Question: The first dropdown should select all the data, and it works. For the second dropdown, it is supposed to select all the data but it doesn't work (dropdown list empty).
Is there any method to make it work? Please let me if there is any other way to make both the dropdown work.
'''
<?php
define('DBINFO','mysql:host=localhost;dbname=marketing_system');
define('DBUSER','root');
define('DBPASS','');
$conn = mysqli_connect("localhost","root","","marketing_system");
?>
'''
'''
<div class="modal-body">
<div class="form-group">
<label for="title">Select Semester:</label>
<select name="semester" class="form-control">
<option value="">--- Select Semester ---</option>
<?php
require('../setting/config.php');
$query = "SELECT DISTINCT semester FROM marketing_data ORDER BY semester DESC";
$do = mysqli_query($conn, $query);
while($row = mysqli_fetch_array($do)){
echo '<option value="'.$row['student_matric'].'">'.$row['semester'].'</option>';
}
?>
</select>
</div>
<div class="form-group">
<label for="title">Select Programme:</label>
<select name="prg" class="form-control">
<option value="">--- Select Programme ---</option>
<?php
require('../setting/config.php');
$query2 = "SELECT DISTINCT student_prg FROM marketing_data ORDER BY student_prg DESC";
$do = mysqli_query($conn, $query2);
var_dump($do); die();
while($row = mysqli_fetch_array($do)){
echo '<option value="'.$row['student_matric'].'">'.$row['student_prg'].'</option>';
}
?>
</select>
</div>
'''

'''
mysql> describe marketing_data;
+---------------+------------------+------+-----+---------+--------------------+
| Field | Type | Null | Key | Default | Extra |
+---------------+------------------+------+-----+---------+--------------------+
| student_matric| varchar(10) unsigned | NO | PRI | NULL | auto_increment |
| student_prg | text unsigned | YES | | NULL | |
| semester | varchar(10) | YES | | NULL | |
| intake_year | int(10) | YES | | NULL | |
| student_city | text | YES | | NULL | |
| city_lat | varchar(20) | YES | | NULL | |
| city_long | varchar(20) | YES | | NULL | |
| student_state | text | YES | | NULL | |
| state_code | varchar(100) | YES | | NULL | |
+---------------+------------------+------+-----+---------+--------------------+
'''
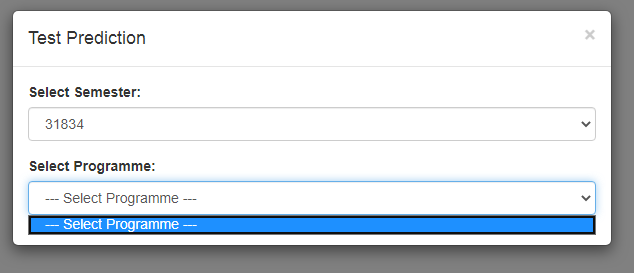
Answer: You are calling
'''
require('../setting/config.php')
'''
twice, which is unnecessary and also will cause an issue. Remove that and your problem will be solved.